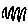
Label: zigzag